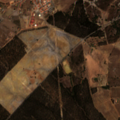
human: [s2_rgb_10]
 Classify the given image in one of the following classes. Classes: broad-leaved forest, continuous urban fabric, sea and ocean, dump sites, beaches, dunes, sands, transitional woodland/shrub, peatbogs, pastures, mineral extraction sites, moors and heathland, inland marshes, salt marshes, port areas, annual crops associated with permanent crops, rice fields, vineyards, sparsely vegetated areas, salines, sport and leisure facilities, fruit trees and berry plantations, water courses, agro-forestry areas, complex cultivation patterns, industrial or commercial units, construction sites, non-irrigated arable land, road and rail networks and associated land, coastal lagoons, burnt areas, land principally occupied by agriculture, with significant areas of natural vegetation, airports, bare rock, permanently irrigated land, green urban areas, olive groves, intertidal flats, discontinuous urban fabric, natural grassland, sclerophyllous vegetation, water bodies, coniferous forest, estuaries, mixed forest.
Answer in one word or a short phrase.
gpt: non-irrigated arable land, complex cultivation patterns, land principally occupied by agriculture, with significant areas of natural vegetation, broad-leaved forest, transitional woodland/shrub